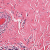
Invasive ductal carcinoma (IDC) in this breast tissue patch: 1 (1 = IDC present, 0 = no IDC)